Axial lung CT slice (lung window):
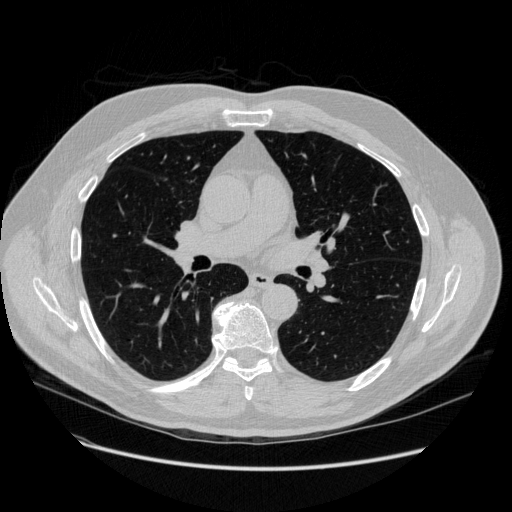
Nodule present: no